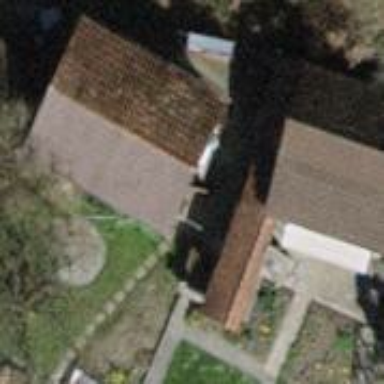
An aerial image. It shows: Building with tiled roof.